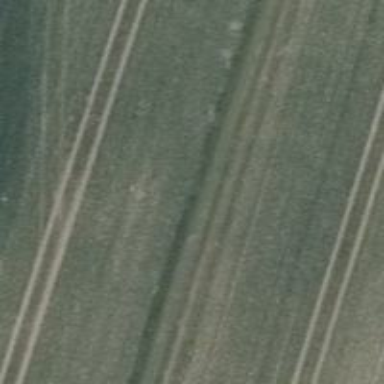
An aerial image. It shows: Track with grade 5 tracktype.